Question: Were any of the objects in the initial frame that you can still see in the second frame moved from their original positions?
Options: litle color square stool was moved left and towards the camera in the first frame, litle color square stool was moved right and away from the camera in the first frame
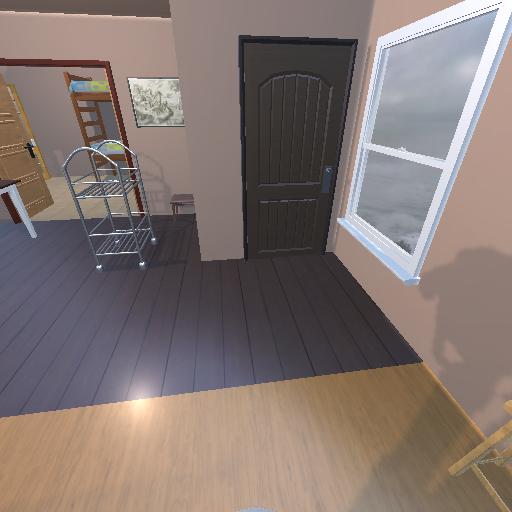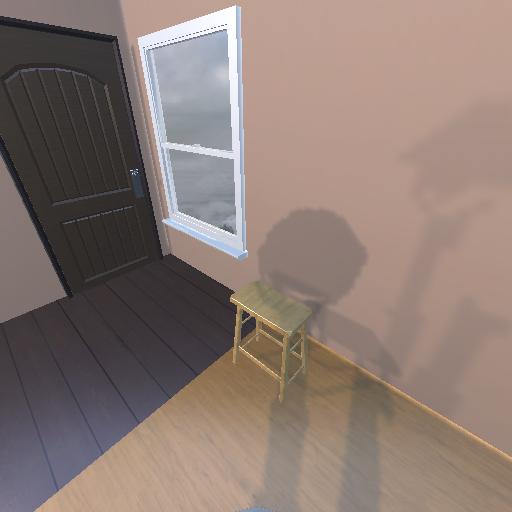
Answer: litle color square stool was moved left and towards the camera in the first frame